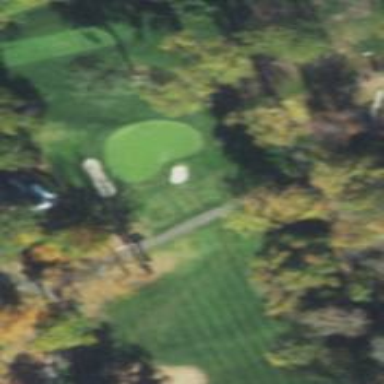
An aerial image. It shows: Golf hole.